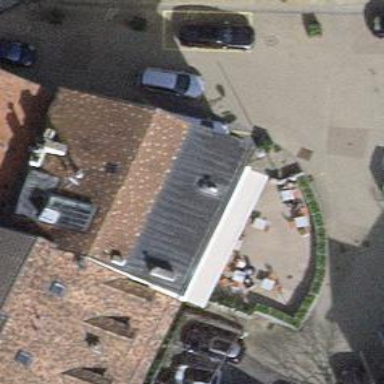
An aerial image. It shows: Restaurant.